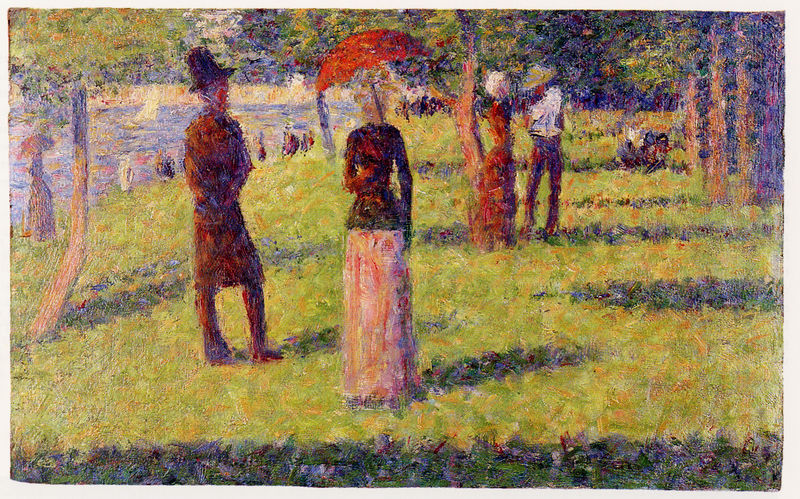
Titel: La Jupe rose
Künstler: Georges Pierre Seurat
Institution: Privatsammlung
Schlagwörter: baum, blau, dunkel, mann, schatten, wasser, baumstämme, bäume, frauen, gelb, grün, impressionismus, landschaft, menschen, see, ufer, abend, braun, frankreich, frau, hell, hut, kleid, kleider, licht, männer, orange, paris, rücken, schwarz, dame, gras, park, rasen, regenschirm, rot, schirm, sonnenschirm, wiese, gespräch, rock, zylinder, anzug, mensch, baumstamm, natur, stamm, sonne, paar, rosa, wald, boot, boote, garten, taille, rückenansicht, schiff, schiffe, segel, segelboot, sommer, schlagschatten, schuhe, pointilismus, segelschiff, nachmittag, sonnenlicht, hecke, tag, violett, spazieren, seine, fluß, draussen, striche, punkte, spaziergang, schirme, stiefel, schuh, flanieren, flirt, regatta, flirren, seurat, apfelbaum, signac, pointillismus, sonnenschirme, neoimpressionismus, flaneur, spazieren gehen, plaudern, regnschirme, sonntnachmittag